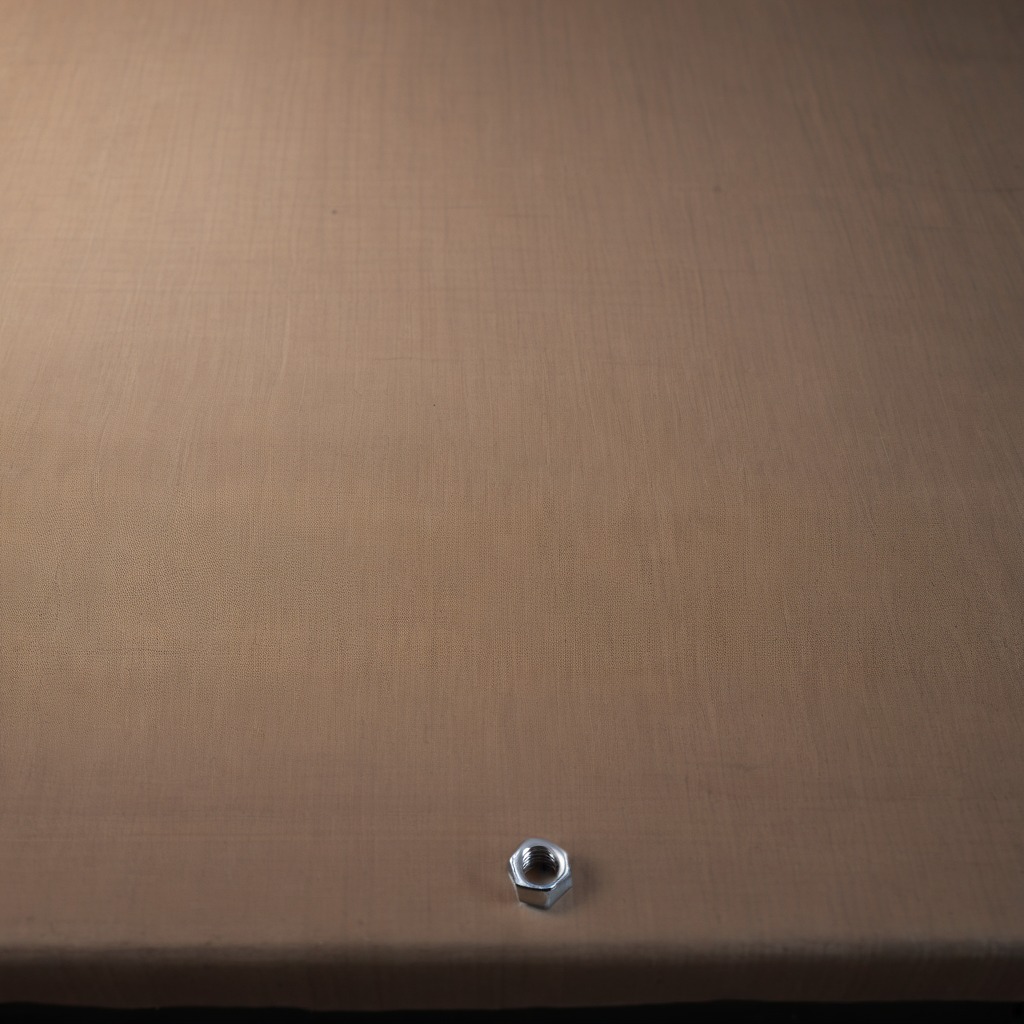
A metal nut lying on a wooden table.